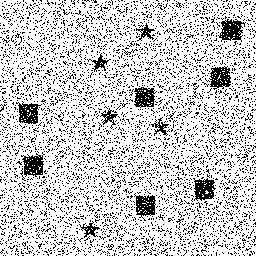
Squares: 7
Triangles: 0
Stars: 5
Total shapes: 12